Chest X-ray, AP view. Patient: 73 years old, sex M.
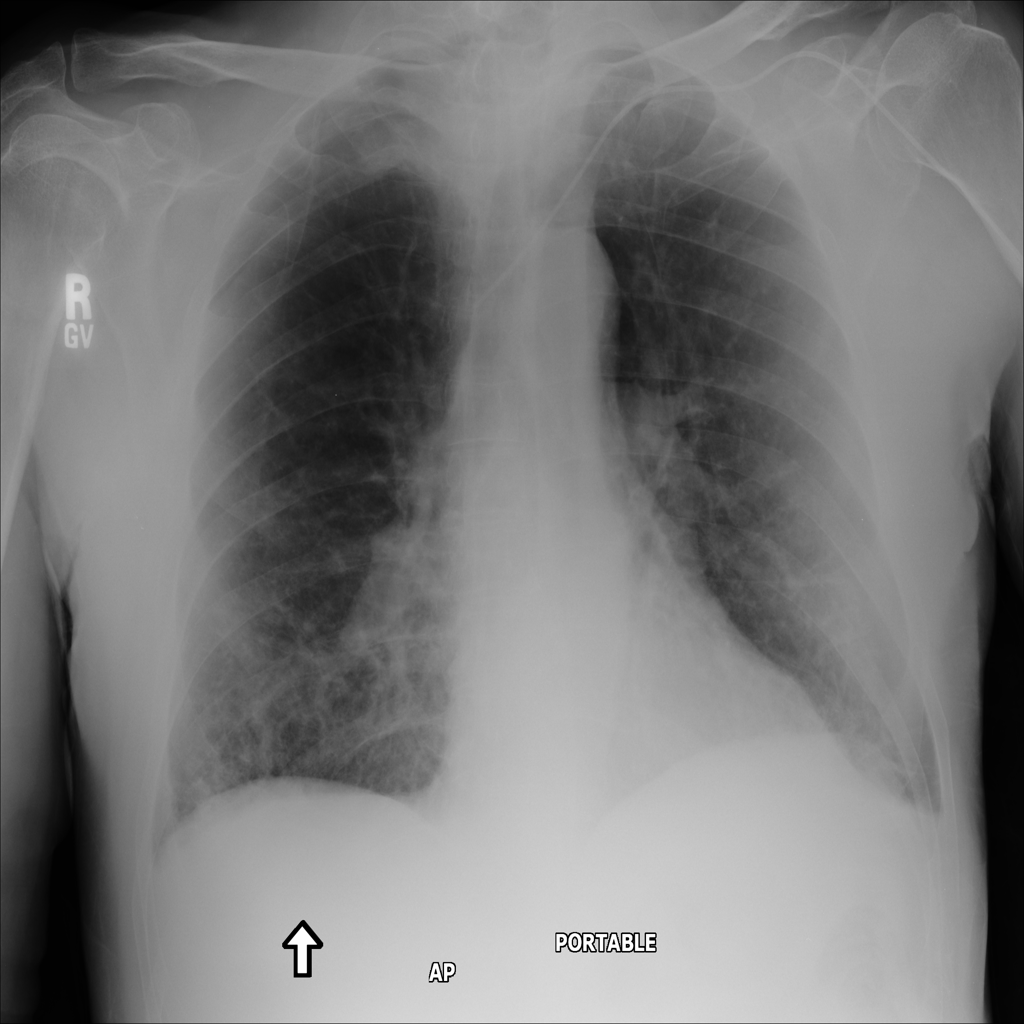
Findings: Consolidation, Infiltration